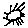
Label: sun